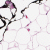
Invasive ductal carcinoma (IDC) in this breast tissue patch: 0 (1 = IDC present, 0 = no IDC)